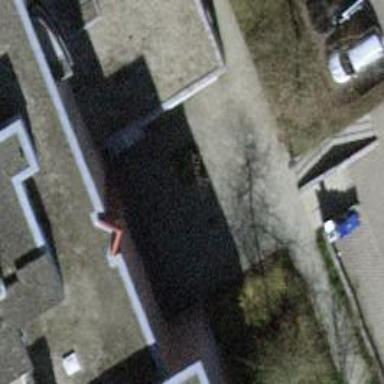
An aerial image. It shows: Footway tunnel passing through building.